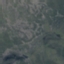
Land use / land cover: HerbaceousVegetation